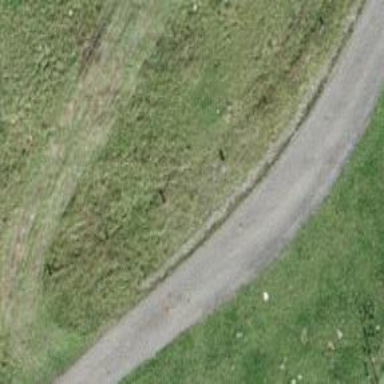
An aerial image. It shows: Well-maintained track road of grade 1.